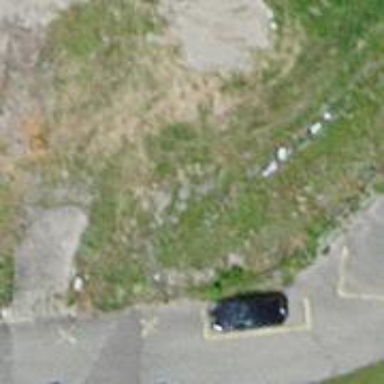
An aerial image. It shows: Asphalt footway.